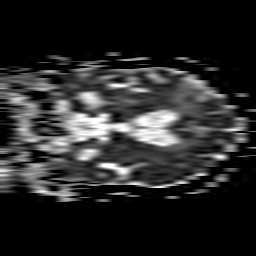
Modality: ADC
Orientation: coronal
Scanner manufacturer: philips
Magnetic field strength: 1.5 T
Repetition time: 4.822 s
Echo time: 0.07764 s